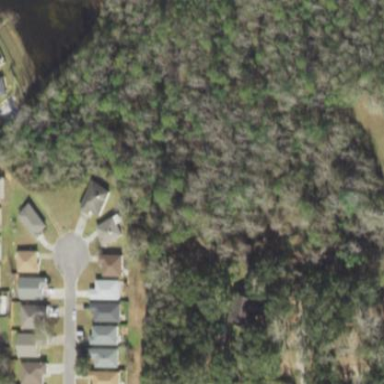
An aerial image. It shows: Mixed leaf woodland.